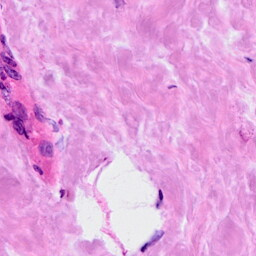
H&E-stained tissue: Breast